Question: I am trying to understand grad() function in python, I know about backpropagation but having some doubt in .grad() function result.
So if i have a very simple network say with one single input and one single weight :
'''
import torch
from torch.autograd import Variable
from torch import FloatTensor
a_tensor=Variable(FloatTensor([1]))
weight=Variable(FloatTensor([1]),requires_grad=True)
'''
Now i am running this in ipython cell:
'''
net_out=a_tensor*weight
loss=5-net_out
loss.backward()
print("atensor",a_tensor)
print('weight',weight)
print('net_out',net_out)
print('loss',loss)
print(weight.grad)
'''
During first run it returns :
'''
atensor tensor([ 1.])
weight tensor([ 1.])
net_out tensor([ 1.])
loss tensor([ 4.])
tensor([-1.])
'''
Which is correct because if i am right then computing gradient equation would be here :

Now netout/w would be (w*a) w.r.t to w ==> 1*a
And loss/netout (5-netout) w.r.t to netout ==> (0-1)
Which would be 1*a*-1 ==> -1
But problem is if i press same cell again without modifying anything then i am getting grad -2 , -3 ,-4 ...etc
'''
atensor tensor([ 1.])
weight tensor([ 1.])
net_out tensor([ 1.])
loss tensor([ 4.])
tensor([-2.])
'''
next run:
'''
atensor tensor([ 1.])
weight tensor([ 1.])
net_out tensor([ 1.])
loss tensor([ 4.])
tensor([-3.])
'''
so on..
I am not getting what's happening there why and how the value of grad is increasing?
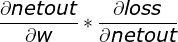
Answer: This is because you are not zeroing the gradients. What 'loss.backward()' does is gradients - it adds gradients to existing ones. If you don't zero the gradient, then running 'loss.backward()' over and over just keep adding the gradients to each other. What you want to do is zero the gradients after each step and you will see that the gradients are calculated correctly.
If you have built a network 'net'( which should be a 'nn.Module' class object), you can zero the gradients simply by calling 'net.zero_grad()'. If you haven't built a 'net' (or an 'torch.optim' object) you will have to zero the gradients yourself manually.
Use 'weight.grad.data.zero_()' method there.